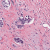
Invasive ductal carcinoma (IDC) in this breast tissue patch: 1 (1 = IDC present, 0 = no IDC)